Field crop: tomato
Growth stage: 1
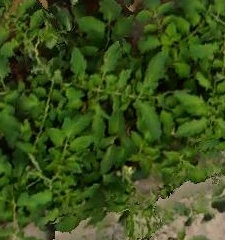
Species: tomato